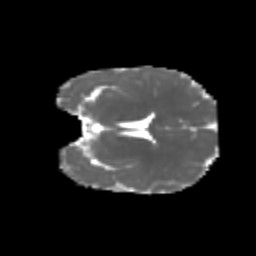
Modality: MD
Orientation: coronal
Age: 6
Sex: female
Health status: healthy